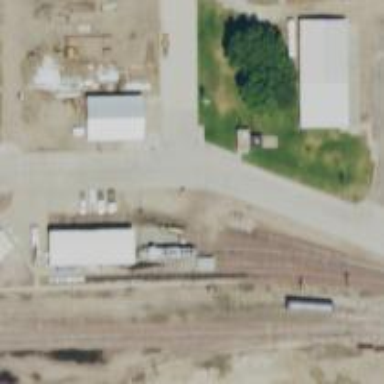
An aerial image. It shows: Railway siding with rails.